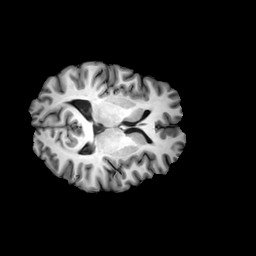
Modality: T1w
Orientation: axial
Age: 42
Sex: female
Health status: ill